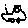
Label: car